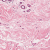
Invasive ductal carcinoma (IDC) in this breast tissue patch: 0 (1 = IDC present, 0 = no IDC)